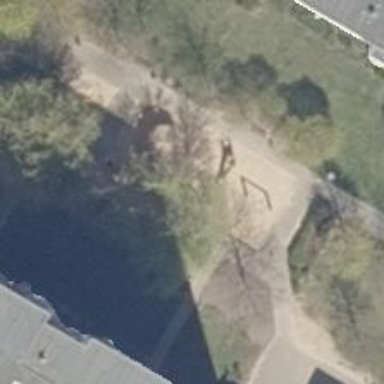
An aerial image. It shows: Playground featuring climbing frame.